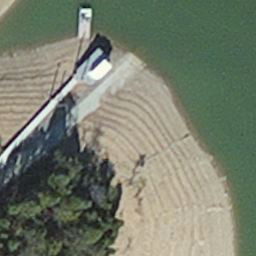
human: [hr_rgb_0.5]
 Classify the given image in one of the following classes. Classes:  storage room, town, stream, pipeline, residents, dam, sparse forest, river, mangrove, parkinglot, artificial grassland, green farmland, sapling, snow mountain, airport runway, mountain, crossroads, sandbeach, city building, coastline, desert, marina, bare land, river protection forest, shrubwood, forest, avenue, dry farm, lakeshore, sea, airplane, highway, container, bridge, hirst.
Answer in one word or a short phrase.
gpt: hirst